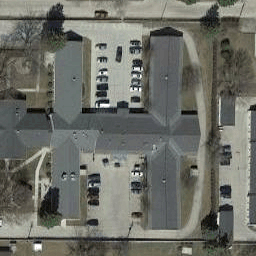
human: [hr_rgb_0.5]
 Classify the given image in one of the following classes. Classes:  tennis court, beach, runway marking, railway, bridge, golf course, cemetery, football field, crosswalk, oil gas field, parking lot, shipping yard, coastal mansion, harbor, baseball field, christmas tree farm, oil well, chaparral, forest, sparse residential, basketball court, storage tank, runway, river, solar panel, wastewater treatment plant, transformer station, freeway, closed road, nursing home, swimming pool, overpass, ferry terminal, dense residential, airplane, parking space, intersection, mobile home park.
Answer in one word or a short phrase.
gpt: nursing home